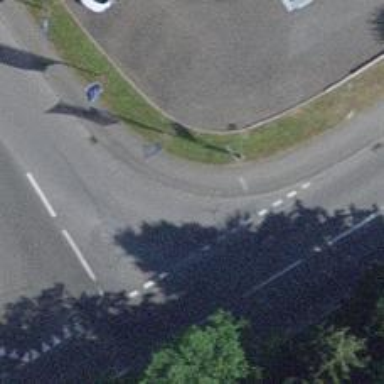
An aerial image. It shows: Kerb barrier.